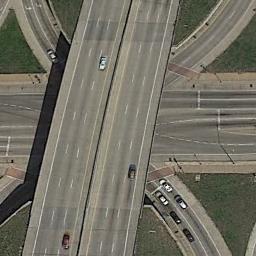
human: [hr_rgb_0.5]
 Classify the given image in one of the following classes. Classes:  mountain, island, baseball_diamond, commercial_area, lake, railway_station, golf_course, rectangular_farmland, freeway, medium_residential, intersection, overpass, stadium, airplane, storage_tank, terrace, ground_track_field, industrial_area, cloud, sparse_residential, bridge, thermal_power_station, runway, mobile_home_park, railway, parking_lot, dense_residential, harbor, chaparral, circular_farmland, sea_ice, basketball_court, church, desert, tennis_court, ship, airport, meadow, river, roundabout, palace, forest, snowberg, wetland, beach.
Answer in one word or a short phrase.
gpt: overpass